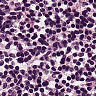
Metastatic tissue present: no